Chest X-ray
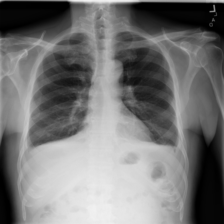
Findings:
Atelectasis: negative
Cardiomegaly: negative
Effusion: negative
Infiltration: negative
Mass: negative
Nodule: negative
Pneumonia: negative
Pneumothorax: negative
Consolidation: negative
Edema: negative
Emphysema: negative
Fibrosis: negative
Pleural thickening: negative
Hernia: negative